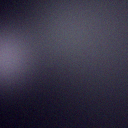
Screen state: off